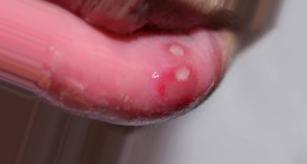
Condition: Mouth Ulcer